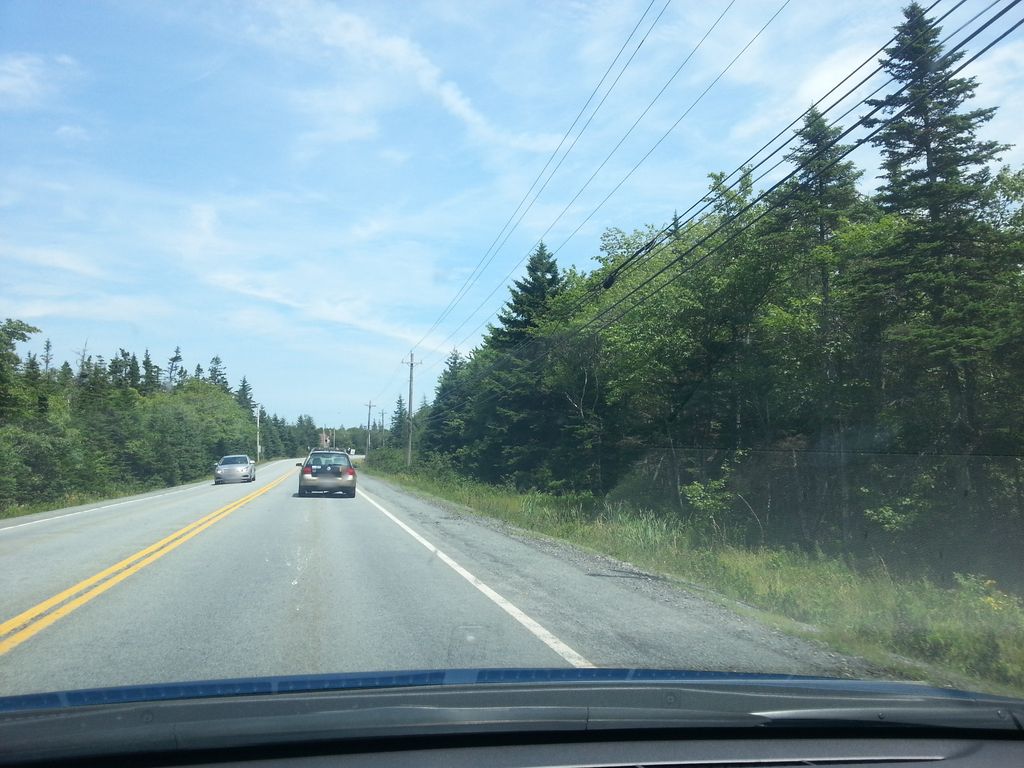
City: halifax